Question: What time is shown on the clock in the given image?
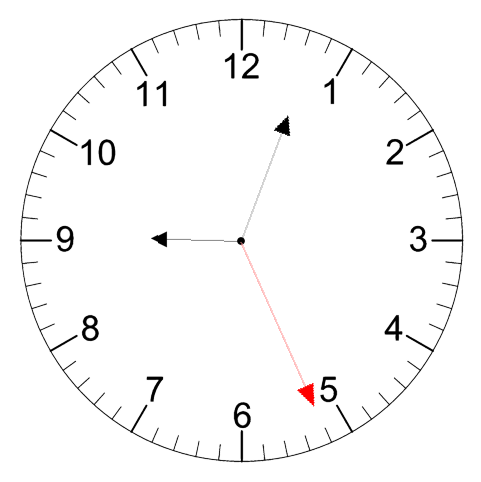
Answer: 09:03:26